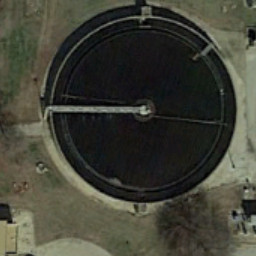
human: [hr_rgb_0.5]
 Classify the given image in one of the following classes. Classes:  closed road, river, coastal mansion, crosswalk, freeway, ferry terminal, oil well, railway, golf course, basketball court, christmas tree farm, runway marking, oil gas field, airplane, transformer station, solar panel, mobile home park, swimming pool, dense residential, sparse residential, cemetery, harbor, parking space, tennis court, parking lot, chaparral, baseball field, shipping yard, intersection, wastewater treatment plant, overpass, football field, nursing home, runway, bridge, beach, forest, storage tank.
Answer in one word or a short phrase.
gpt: wastewater treatment plant